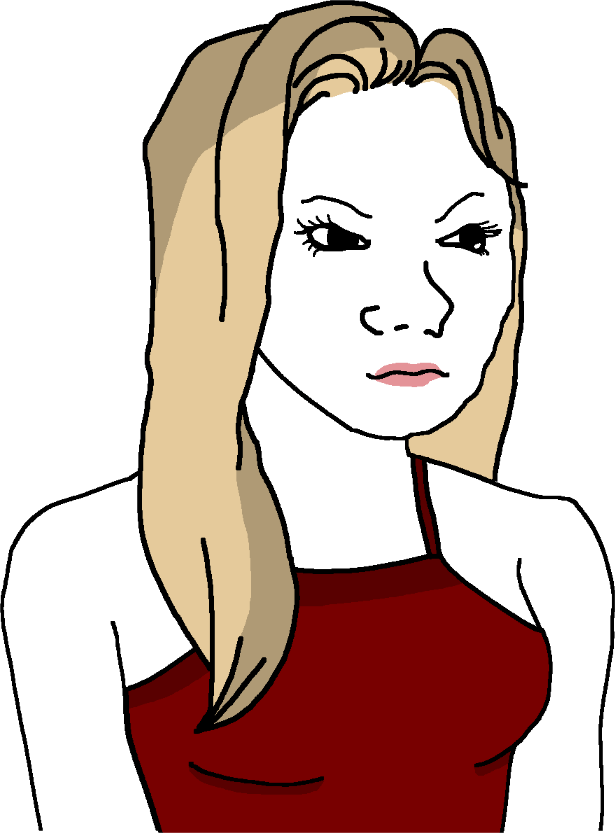
Label: 5_Trad_Wife